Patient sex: F
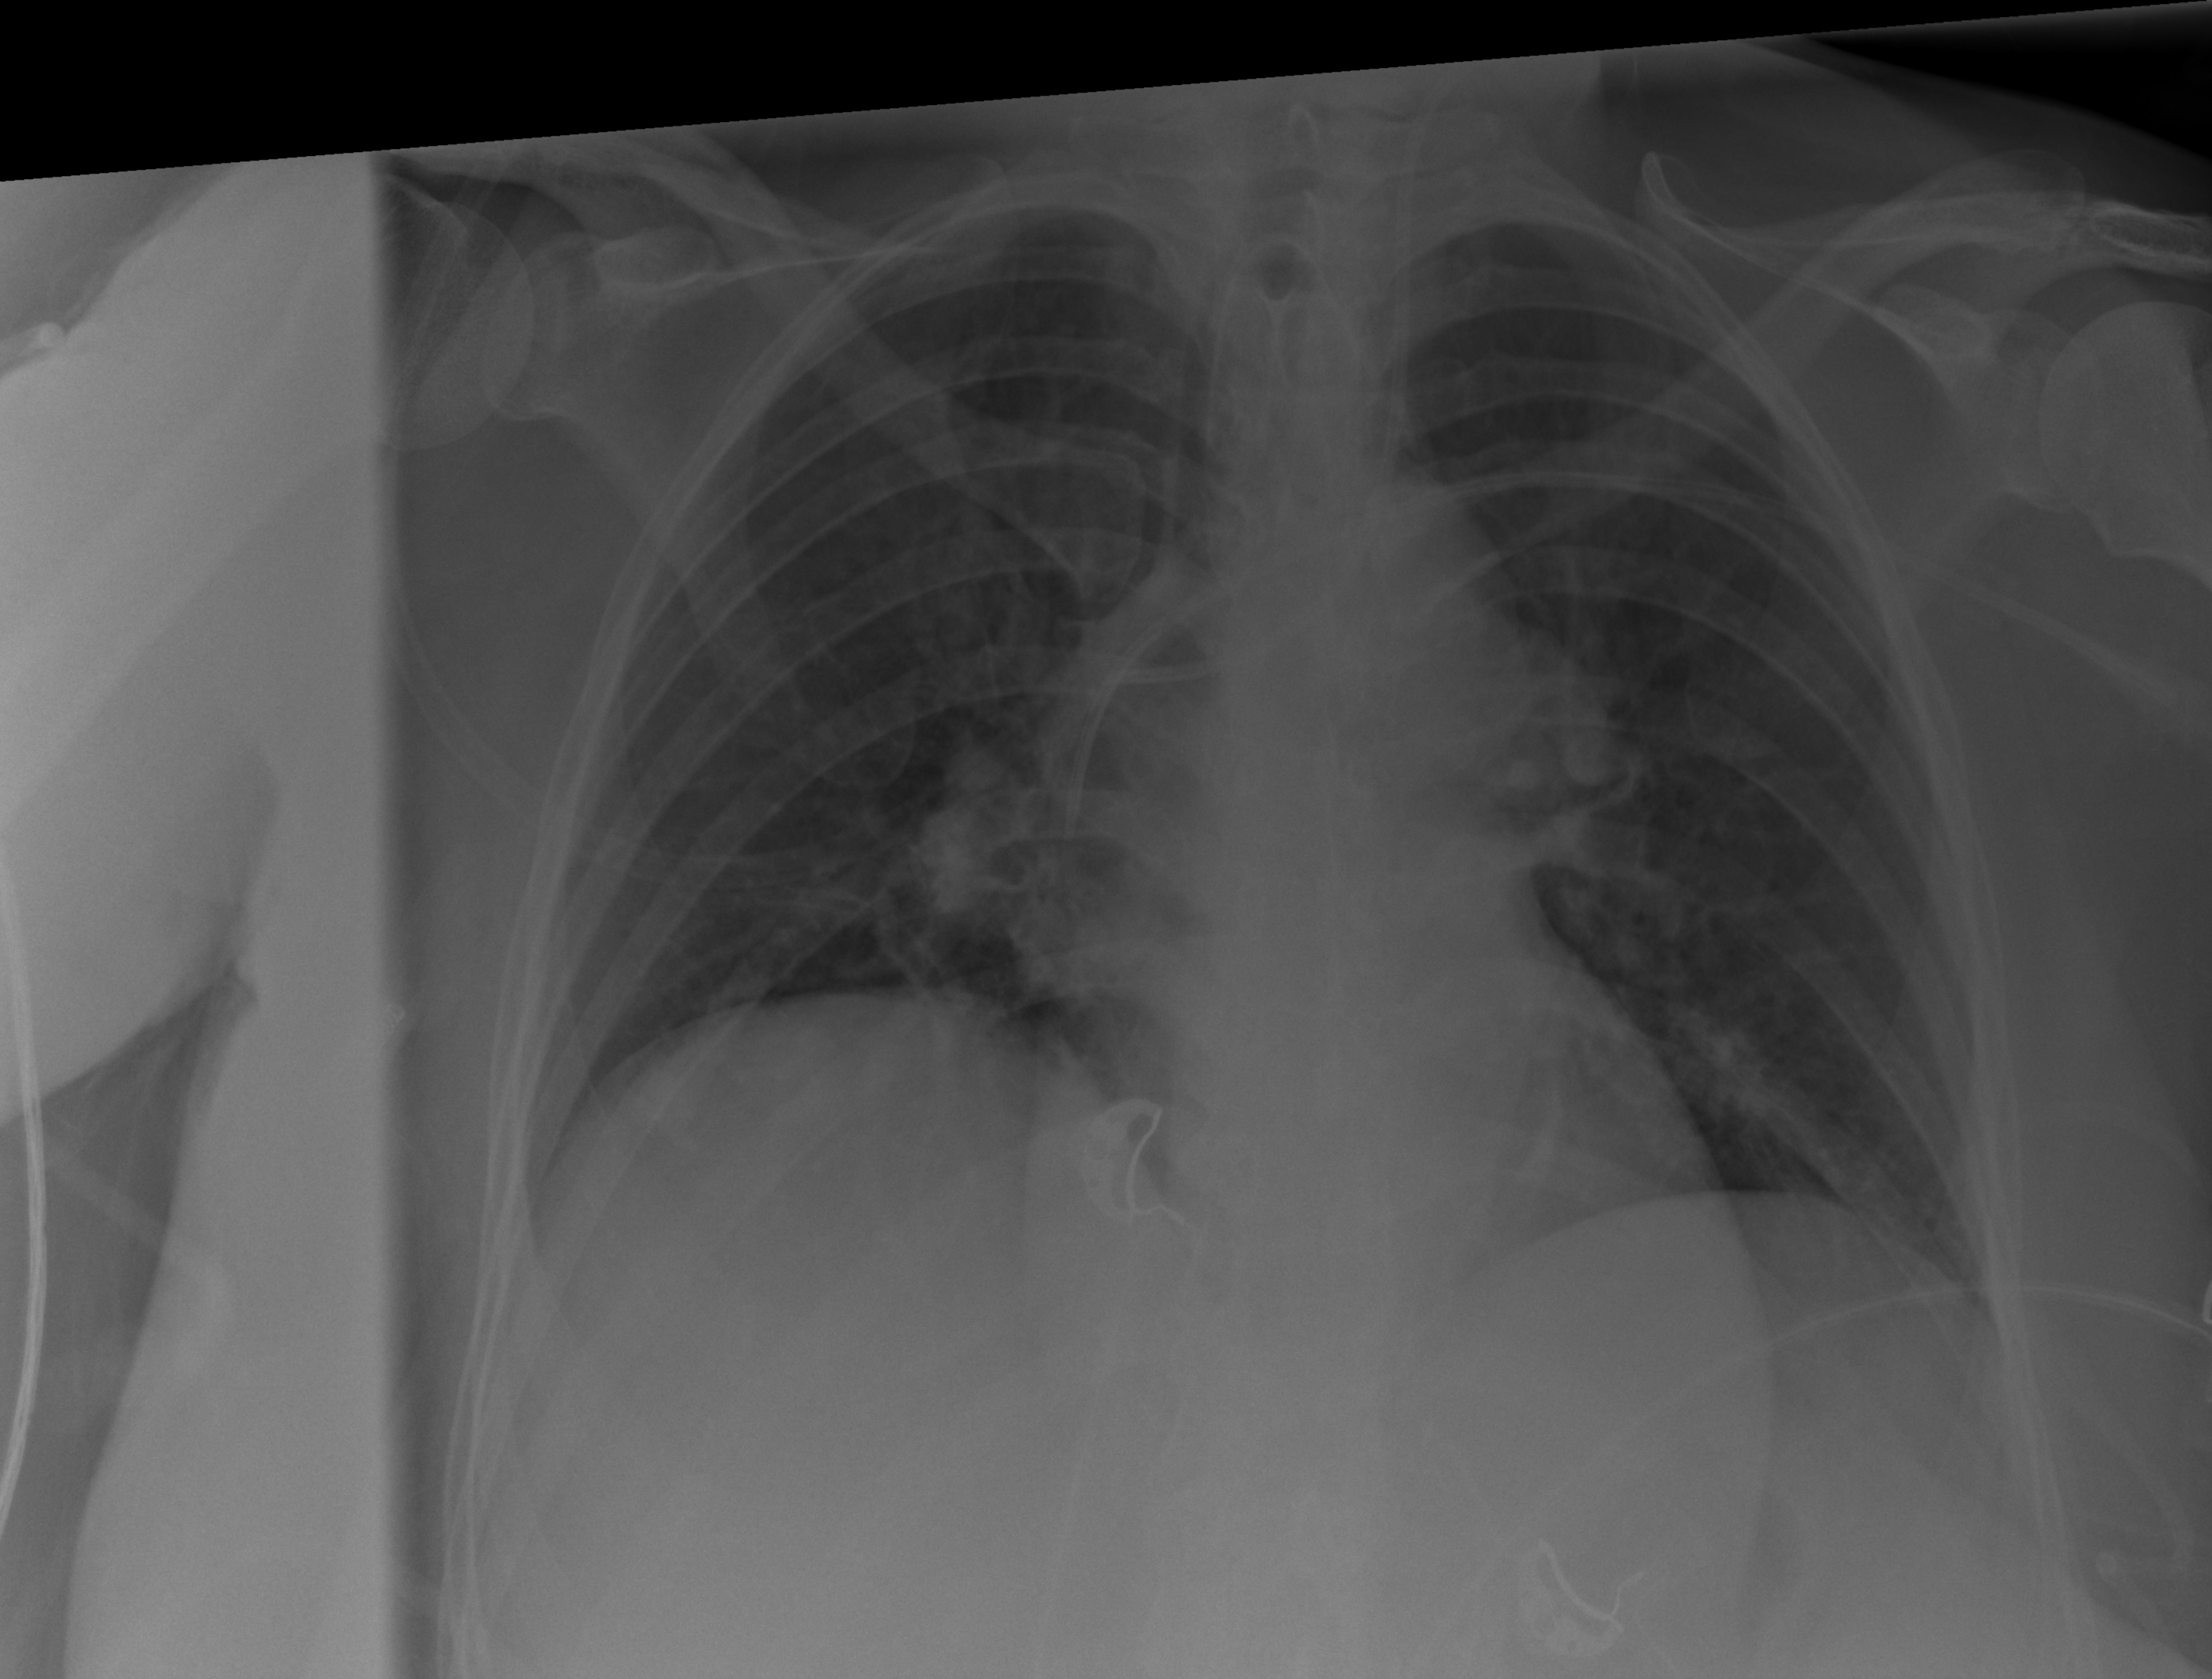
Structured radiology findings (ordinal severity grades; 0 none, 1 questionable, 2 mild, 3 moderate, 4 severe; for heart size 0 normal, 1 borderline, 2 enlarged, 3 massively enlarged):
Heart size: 2
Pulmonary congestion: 2
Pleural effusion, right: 0
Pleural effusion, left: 0
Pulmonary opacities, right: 0
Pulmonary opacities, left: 0
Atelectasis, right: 0
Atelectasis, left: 0